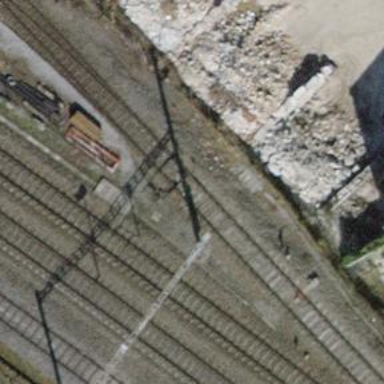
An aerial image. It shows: Railway switch.